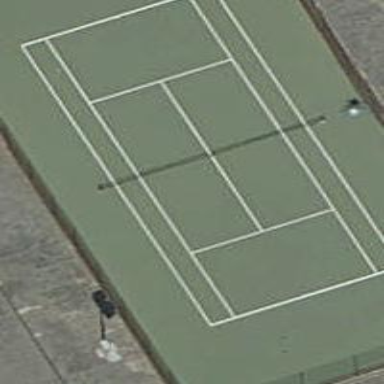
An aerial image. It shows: Tennis court on the leisure land pitch.